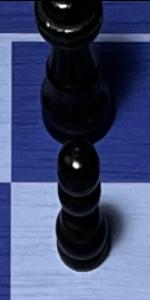
Label: Pawn_Black